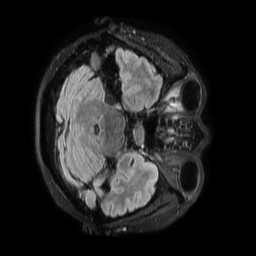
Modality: FLAIR
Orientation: axial
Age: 58
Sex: female
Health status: ill
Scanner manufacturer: philips
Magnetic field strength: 3 T
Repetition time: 4.8 s
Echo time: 0.34 s